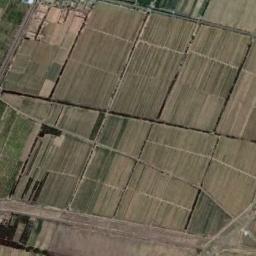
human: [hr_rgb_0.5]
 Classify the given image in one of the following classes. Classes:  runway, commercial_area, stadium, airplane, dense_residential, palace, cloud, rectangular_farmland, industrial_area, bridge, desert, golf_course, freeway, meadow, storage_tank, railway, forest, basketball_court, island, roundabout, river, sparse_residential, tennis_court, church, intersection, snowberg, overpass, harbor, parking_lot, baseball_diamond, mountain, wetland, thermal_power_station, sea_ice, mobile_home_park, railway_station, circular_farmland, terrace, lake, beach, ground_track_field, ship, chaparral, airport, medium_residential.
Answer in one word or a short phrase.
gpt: rectangular_farmland